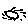
Label: sun